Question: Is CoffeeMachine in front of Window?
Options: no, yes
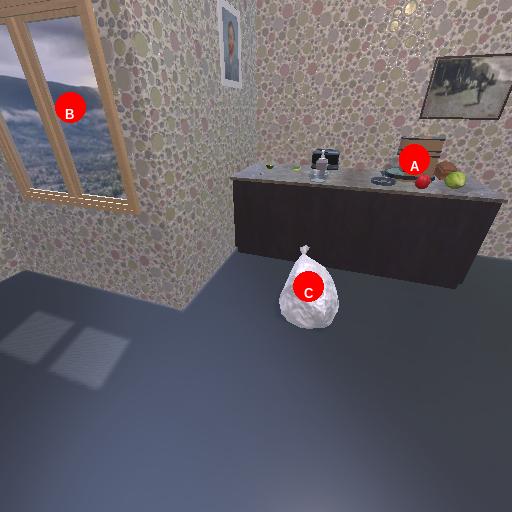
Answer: no